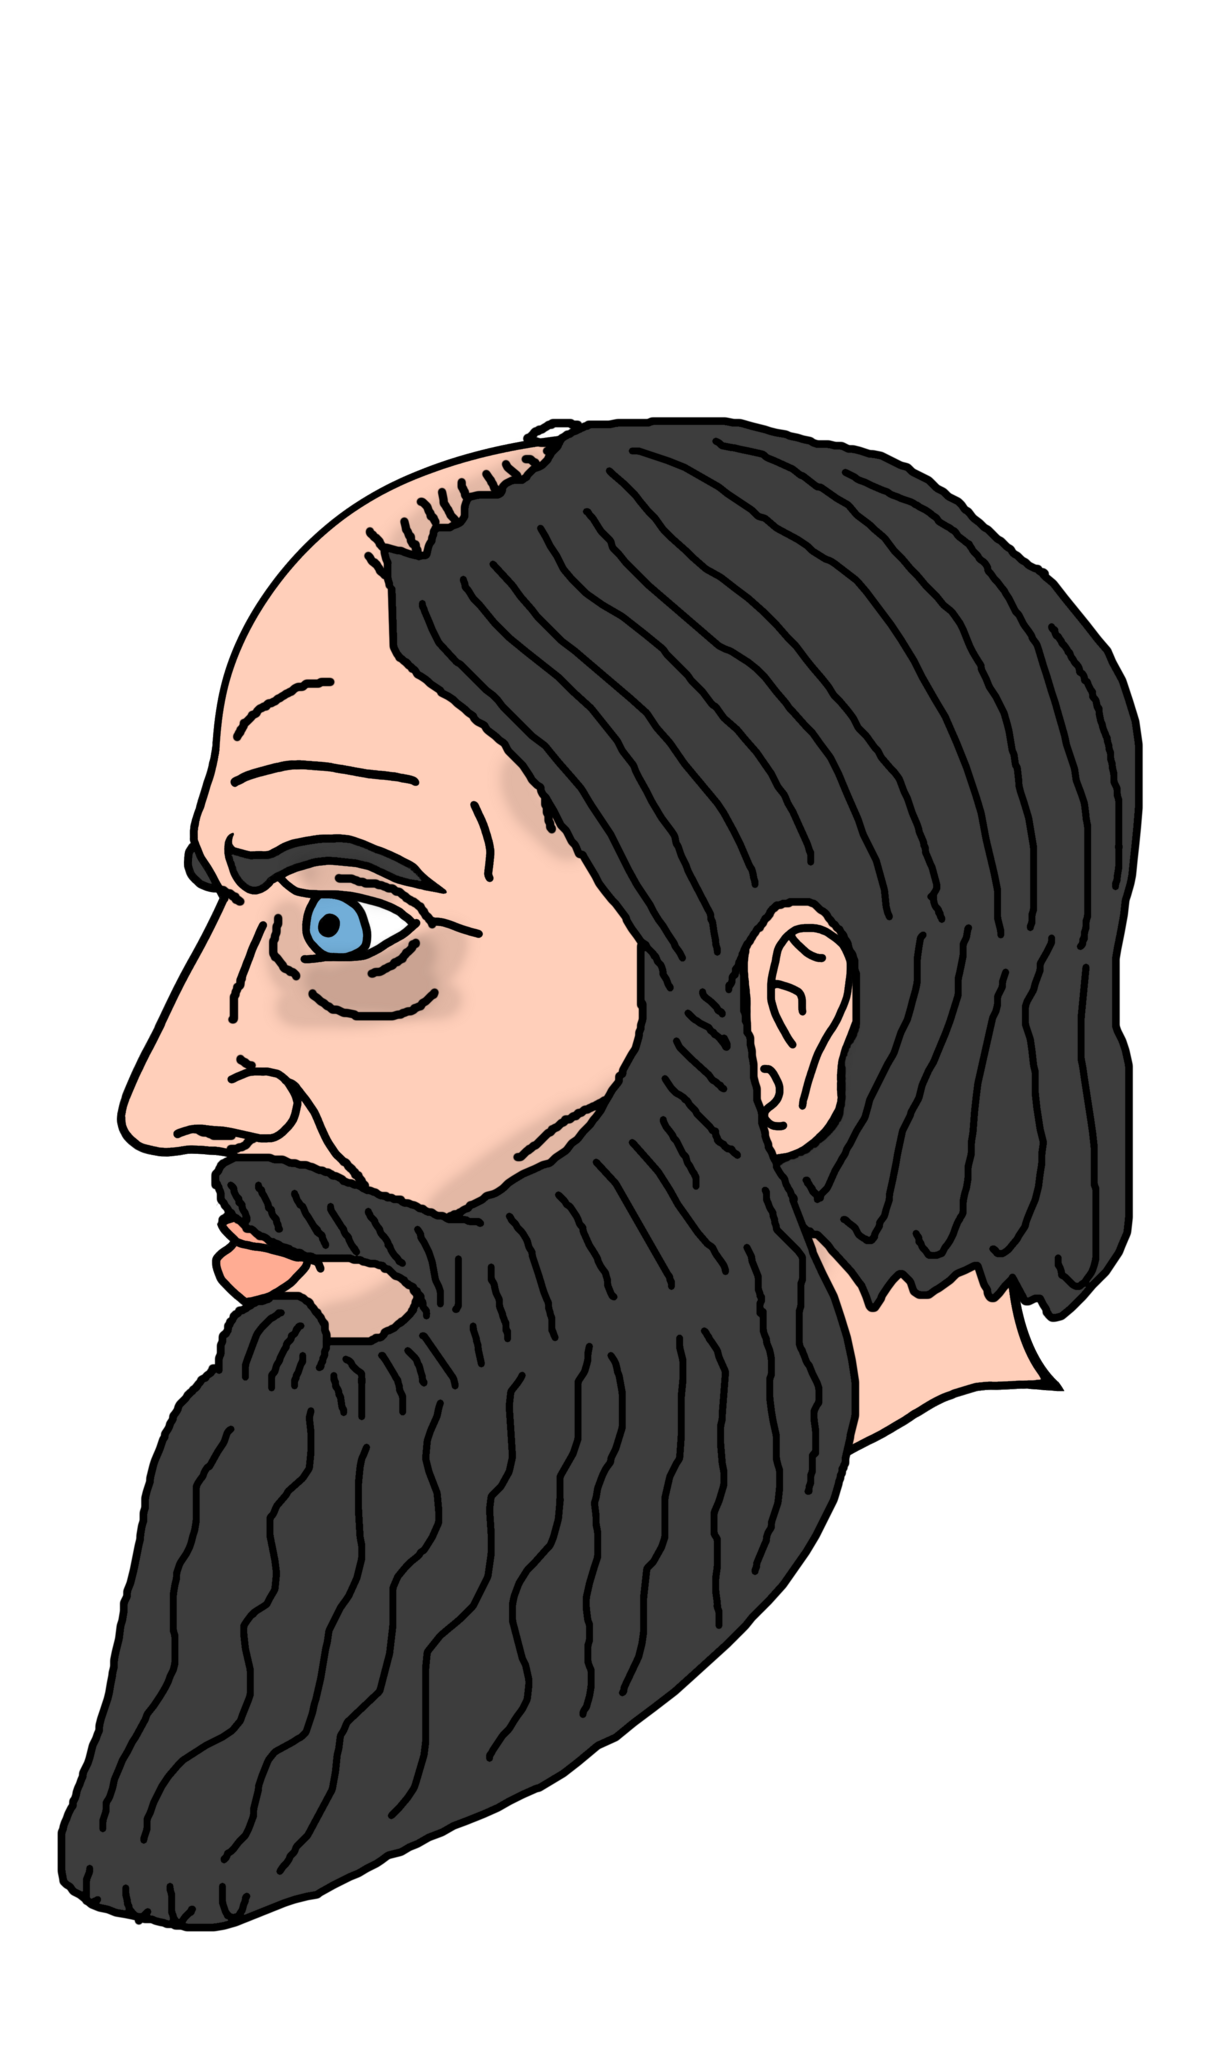
Label: 4_Yes_Chad